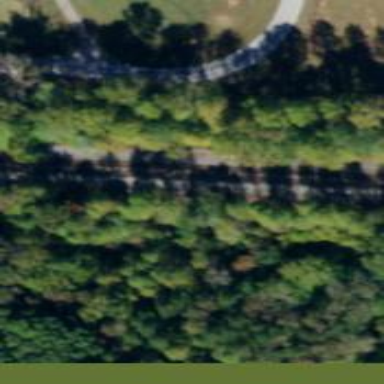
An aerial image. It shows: Railway track.